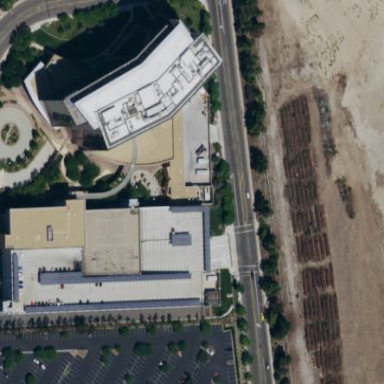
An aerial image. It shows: Commercial building.